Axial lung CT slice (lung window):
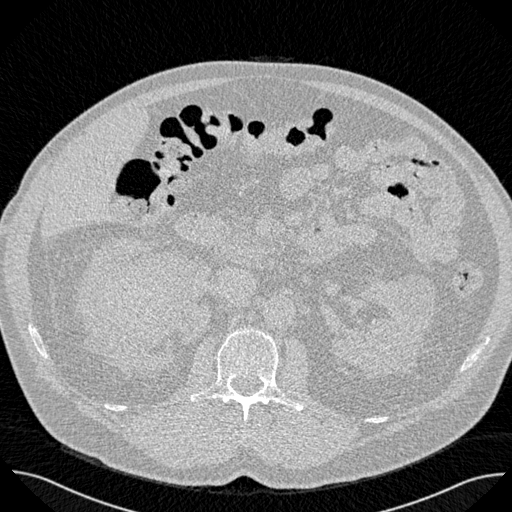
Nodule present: no